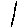
Label: line